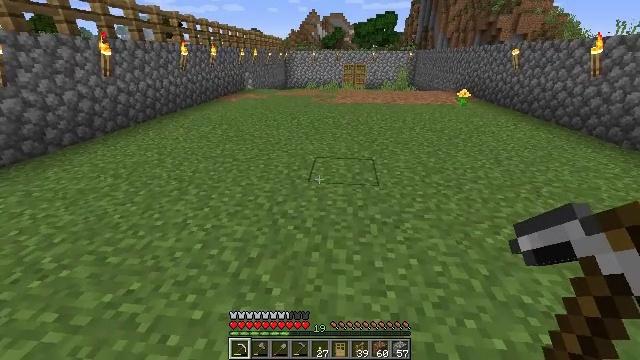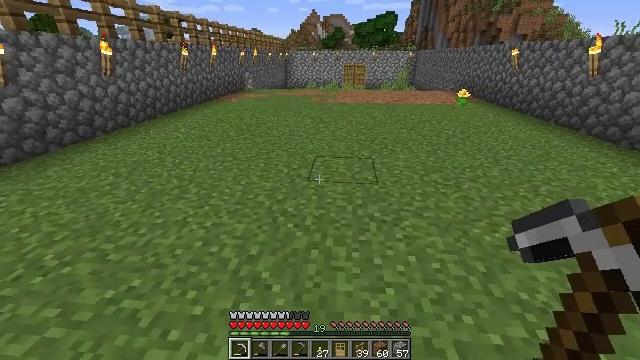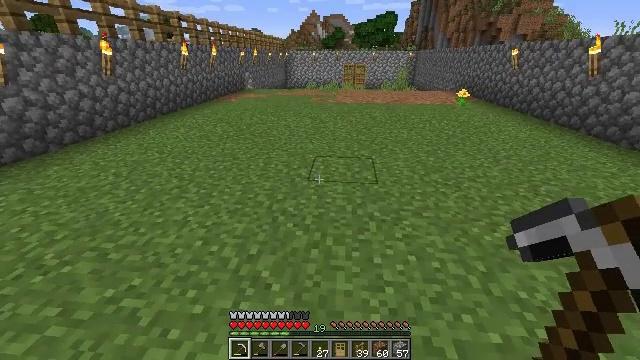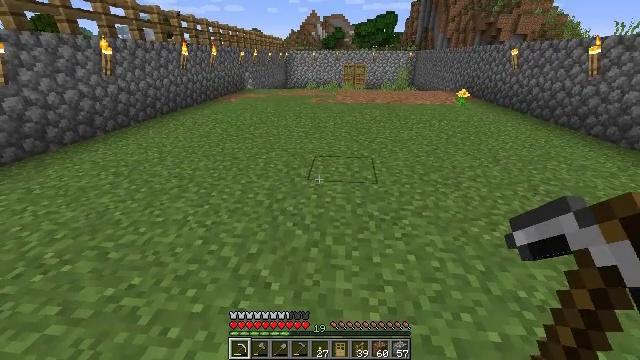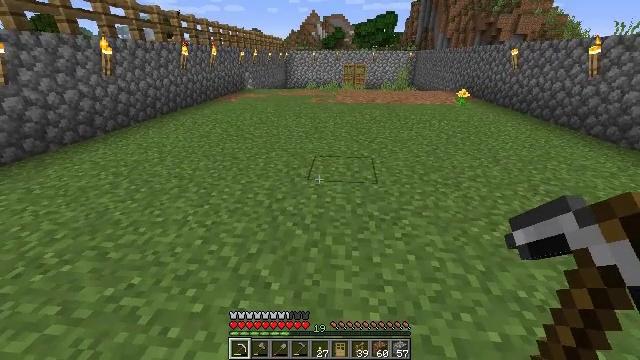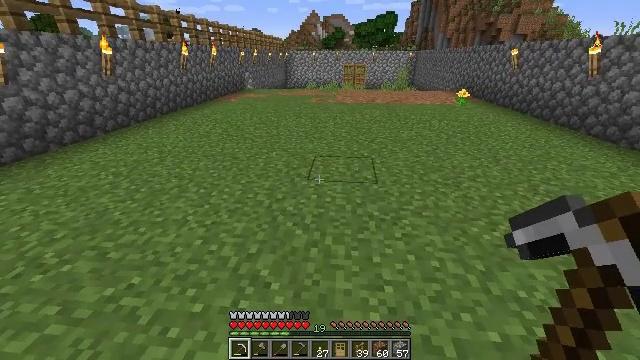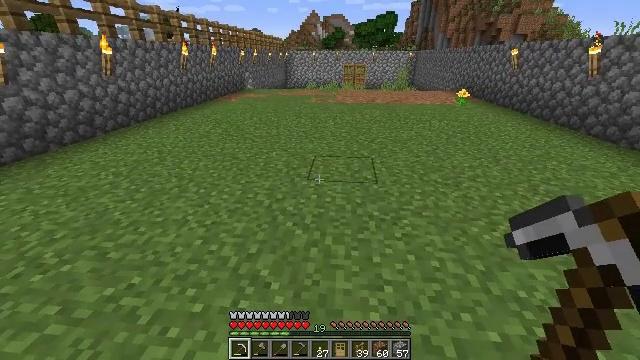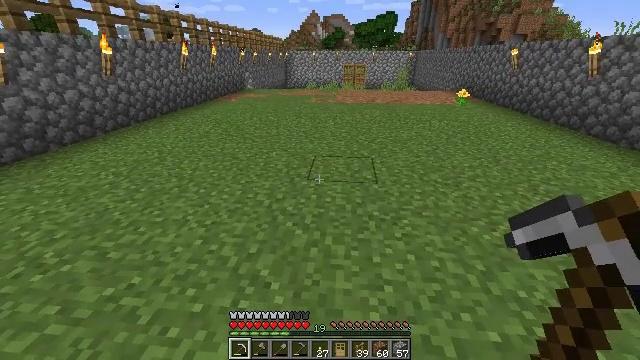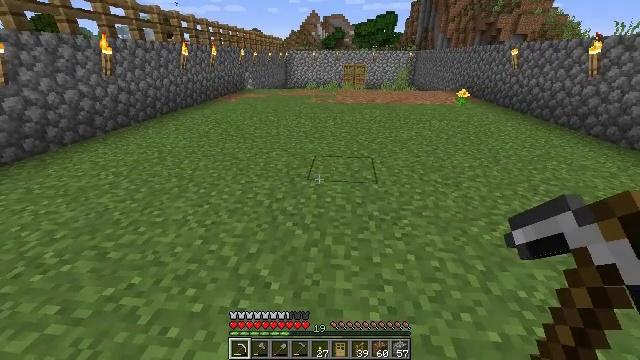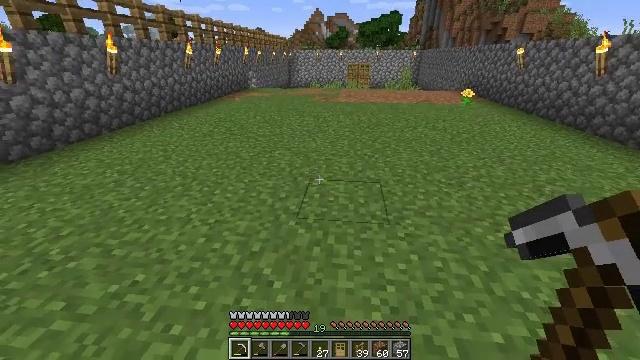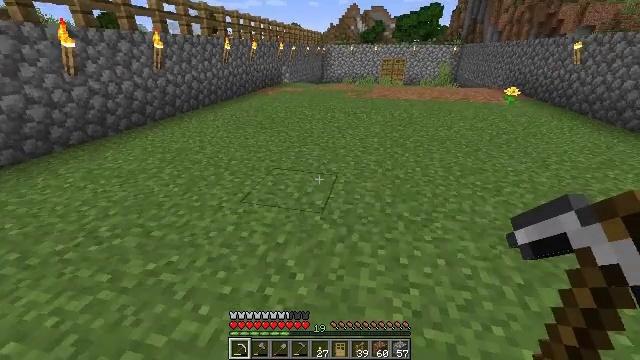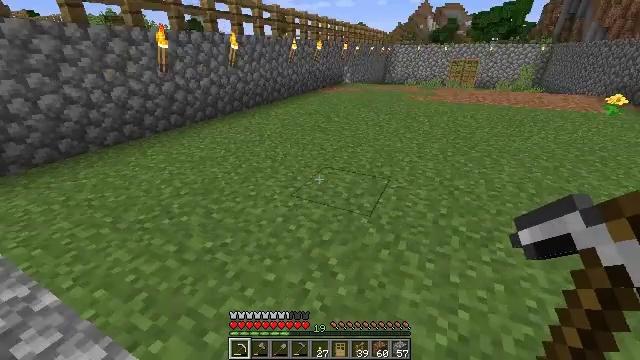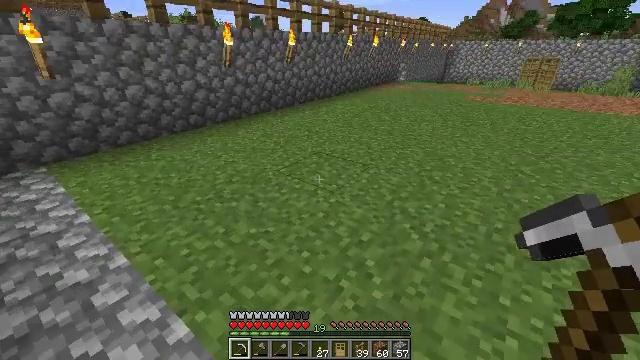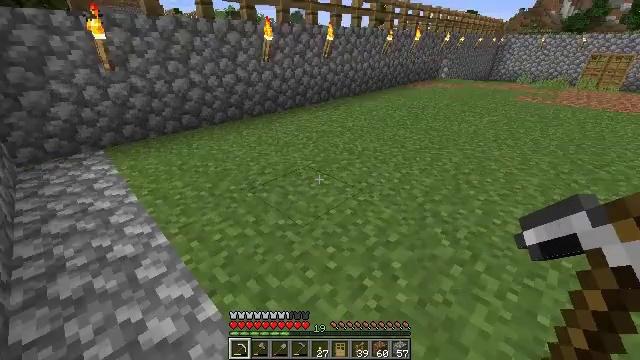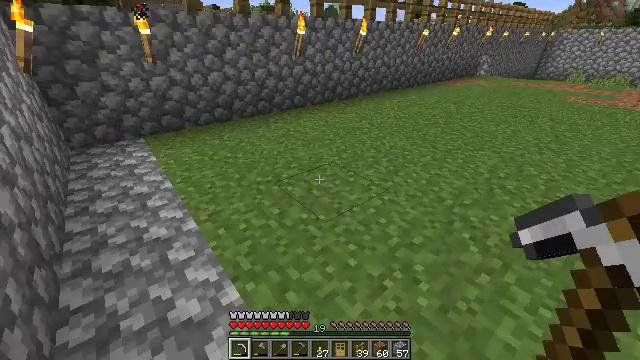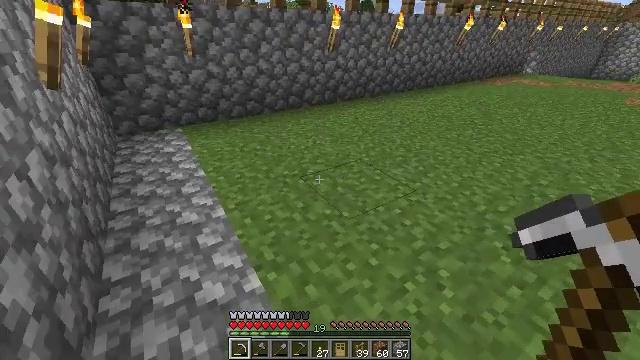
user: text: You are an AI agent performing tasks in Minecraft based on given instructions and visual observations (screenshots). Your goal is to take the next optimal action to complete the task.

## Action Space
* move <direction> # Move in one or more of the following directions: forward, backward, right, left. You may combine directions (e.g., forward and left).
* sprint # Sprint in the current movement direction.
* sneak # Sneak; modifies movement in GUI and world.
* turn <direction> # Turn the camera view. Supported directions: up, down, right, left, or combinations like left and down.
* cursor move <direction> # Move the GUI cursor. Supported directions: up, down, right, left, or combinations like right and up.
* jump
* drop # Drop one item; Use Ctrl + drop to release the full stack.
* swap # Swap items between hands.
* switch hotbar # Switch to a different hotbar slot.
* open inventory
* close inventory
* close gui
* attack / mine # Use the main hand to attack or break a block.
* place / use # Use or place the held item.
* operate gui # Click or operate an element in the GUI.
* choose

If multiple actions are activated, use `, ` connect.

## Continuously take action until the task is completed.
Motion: motion action
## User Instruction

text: Pick up the dandelion.
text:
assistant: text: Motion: no_op
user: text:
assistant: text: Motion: no_op
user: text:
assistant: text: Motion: no_op
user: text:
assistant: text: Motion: no_op
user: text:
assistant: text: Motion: no_op
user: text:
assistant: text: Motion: no_op
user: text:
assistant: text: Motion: no_op
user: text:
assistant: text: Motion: no_op
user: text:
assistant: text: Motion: no_op
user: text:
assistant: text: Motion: turn left
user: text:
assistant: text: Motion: turn left
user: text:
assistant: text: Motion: turn left
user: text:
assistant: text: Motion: turn left
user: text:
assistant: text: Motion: turn left
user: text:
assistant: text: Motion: turn left
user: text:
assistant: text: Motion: turn left and down
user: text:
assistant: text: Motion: turn left
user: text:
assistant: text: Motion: turn left
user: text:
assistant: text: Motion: no_op
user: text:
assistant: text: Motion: no_op
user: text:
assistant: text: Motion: turn right and up
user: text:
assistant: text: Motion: turn right and up
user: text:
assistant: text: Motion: turn right and up
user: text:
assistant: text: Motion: turn right and up
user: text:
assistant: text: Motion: turn right
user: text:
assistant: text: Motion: turn right
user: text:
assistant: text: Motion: no_op
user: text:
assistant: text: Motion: no_op
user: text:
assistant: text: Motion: turn right
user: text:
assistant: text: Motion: turn right